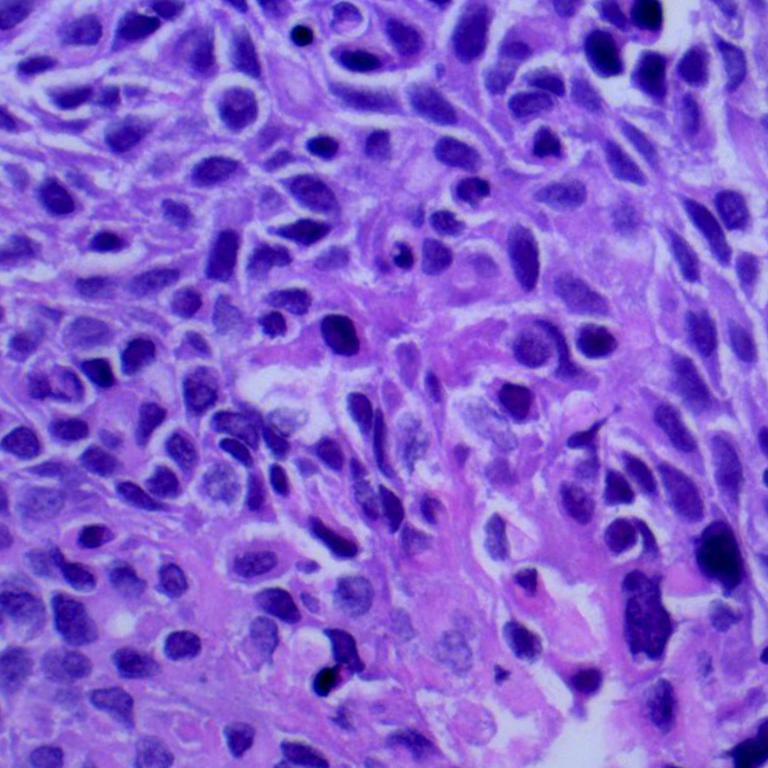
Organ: lung
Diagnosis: squamous carcinomas